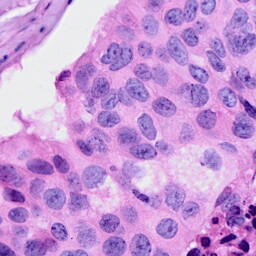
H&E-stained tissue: Breast